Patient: sex M, age 73
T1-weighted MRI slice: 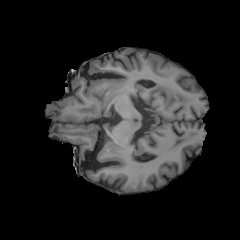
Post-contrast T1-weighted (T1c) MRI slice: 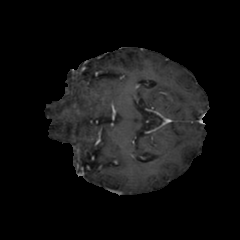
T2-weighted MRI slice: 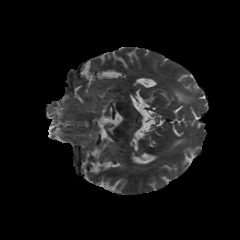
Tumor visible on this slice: no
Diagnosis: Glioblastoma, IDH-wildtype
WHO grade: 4